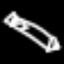
Label: pencil